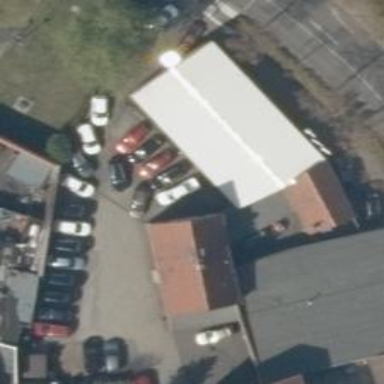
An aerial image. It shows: Car shop.